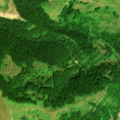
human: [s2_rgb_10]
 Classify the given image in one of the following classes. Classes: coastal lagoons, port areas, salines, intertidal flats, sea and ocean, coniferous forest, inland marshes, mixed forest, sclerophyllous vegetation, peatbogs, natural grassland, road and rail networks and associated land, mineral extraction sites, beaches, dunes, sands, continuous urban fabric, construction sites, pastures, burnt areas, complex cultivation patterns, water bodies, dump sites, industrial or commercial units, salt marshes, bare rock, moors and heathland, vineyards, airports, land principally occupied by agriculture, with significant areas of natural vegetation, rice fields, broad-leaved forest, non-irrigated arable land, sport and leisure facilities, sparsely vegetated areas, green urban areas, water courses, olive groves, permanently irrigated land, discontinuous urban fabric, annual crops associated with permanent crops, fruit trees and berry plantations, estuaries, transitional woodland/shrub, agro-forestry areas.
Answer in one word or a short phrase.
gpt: broad-leaved forest, natural grassland, transitional woodland/shrub